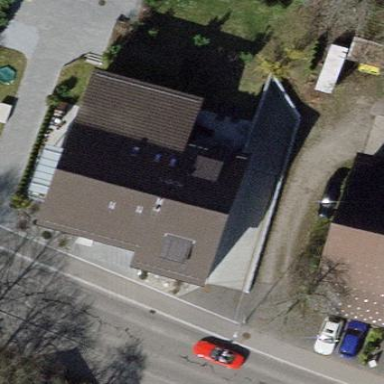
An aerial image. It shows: Detached building.